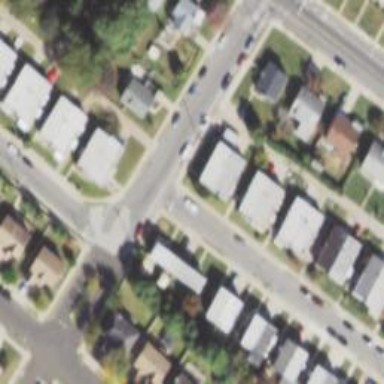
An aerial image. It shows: Alley classified as service road.